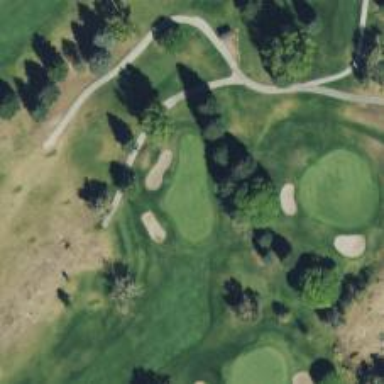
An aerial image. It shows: Golf hole.